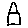
Label: house